Aerial crown-view tile of a tropical tree (Barro Colorado Island, Panama), acquired 20241014:
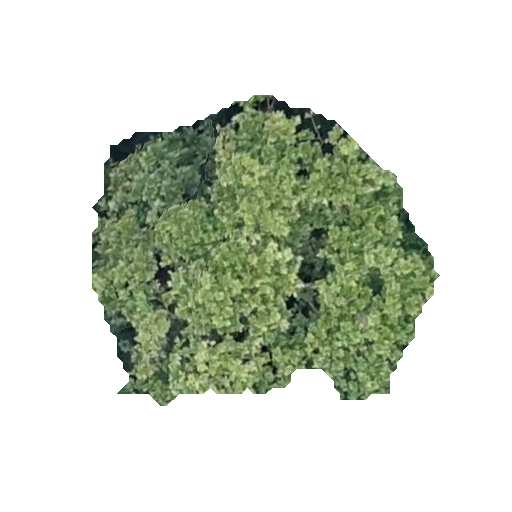
Species: Anacardium excelsum
GBIF accepted scientific name: Anacardium excelsum
Crown area: 124.305 m²